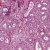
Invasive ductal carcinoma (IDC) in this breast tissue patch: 0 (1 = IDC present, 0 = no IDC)